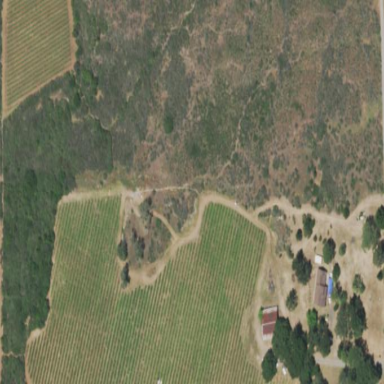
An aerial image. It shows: Vineyard growing wine grapes.